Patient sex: M
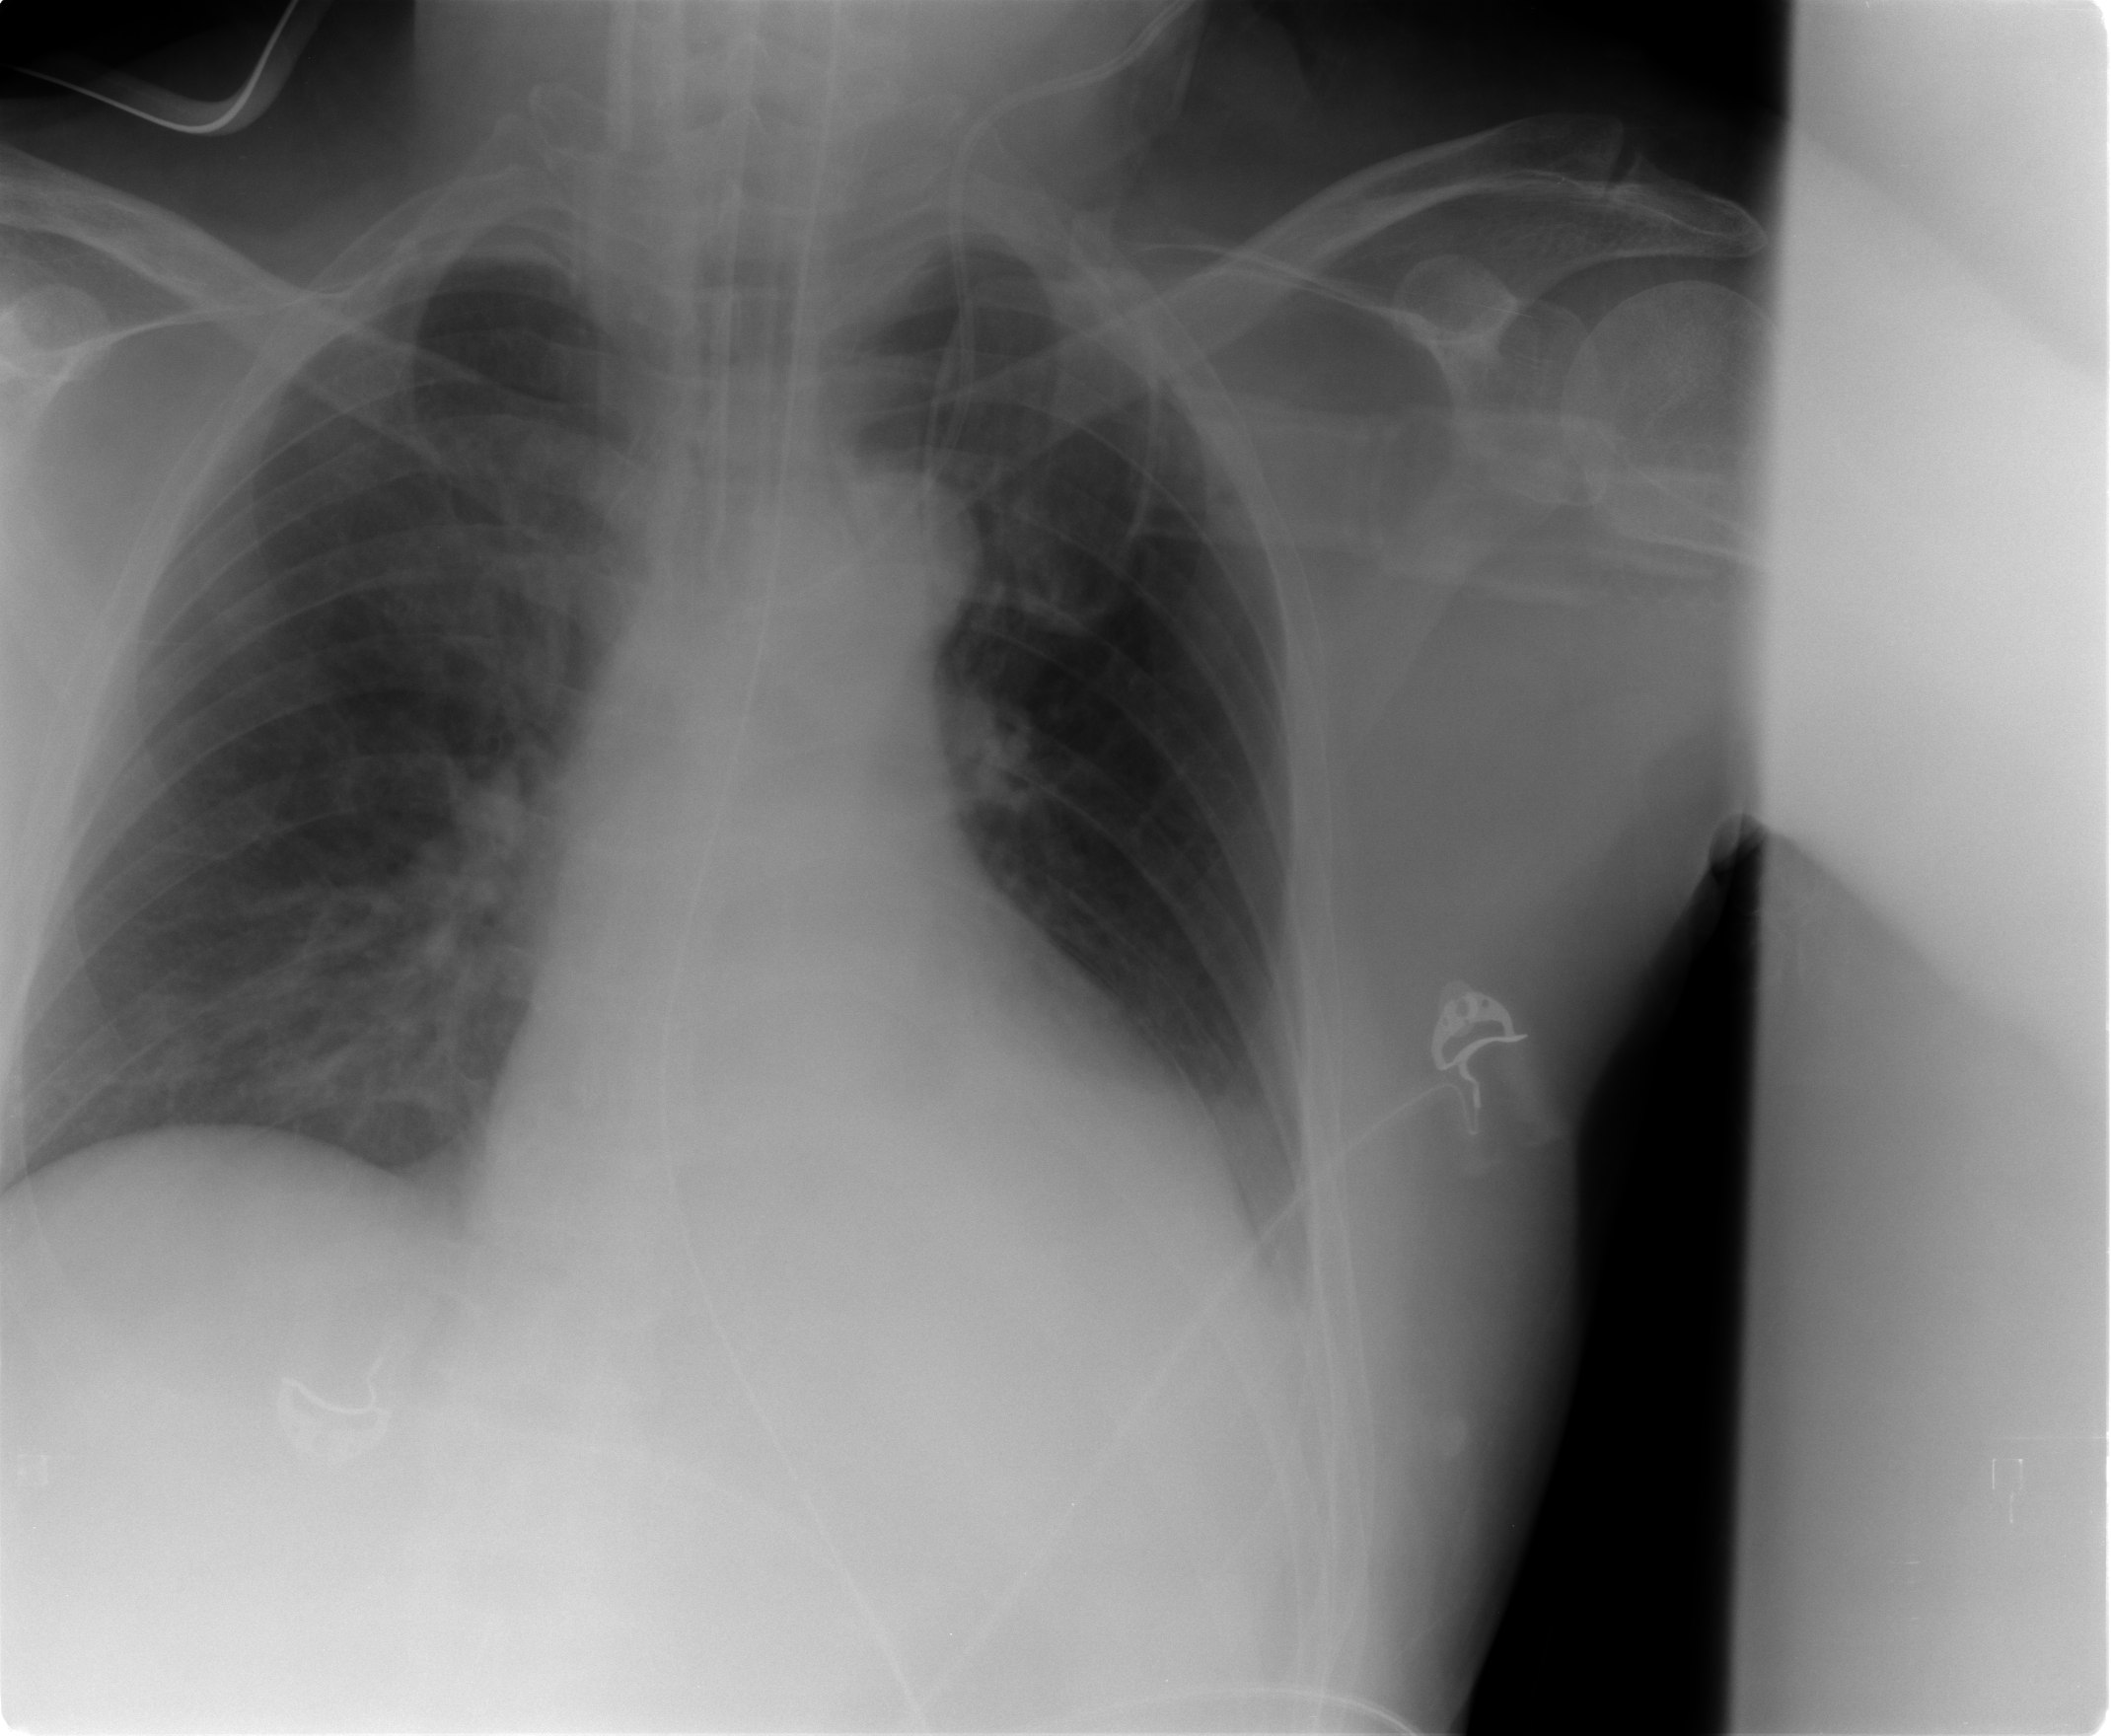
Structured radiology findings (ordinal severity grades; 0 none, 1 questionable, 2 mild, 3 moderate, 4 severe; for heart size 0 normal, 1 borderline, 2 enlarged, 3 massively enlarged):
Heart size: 0
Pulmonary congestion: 1
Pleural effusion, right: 0
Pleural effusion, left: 2
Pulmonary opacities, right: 2
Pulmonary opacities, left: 0
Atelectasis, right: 0
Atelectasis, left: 2